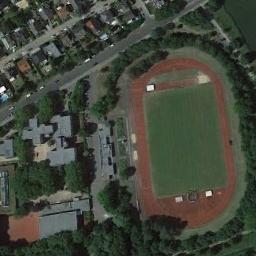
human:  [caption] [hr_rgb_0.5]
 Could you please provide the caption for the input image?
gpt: There are many houses beside the track and field .

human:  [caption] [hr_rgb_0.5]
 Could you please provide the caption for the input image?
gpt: The ground track field is surrounded by some trees and lots of houses arranged neatly .

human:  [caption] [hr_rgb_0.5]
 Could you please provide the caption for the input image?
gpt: Many buildings are near the ground track field .

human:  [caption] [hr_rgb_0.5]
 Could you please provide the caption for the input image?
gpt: A track and field is built in the middle of a residential area, Surrounded by a lot of vegetation .

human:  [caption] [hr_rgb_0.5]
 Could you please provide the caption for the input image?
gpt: There are some light-blue buildings beside the ground track field .